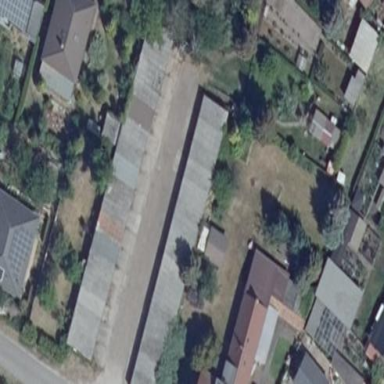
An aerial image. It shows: Group of garages.